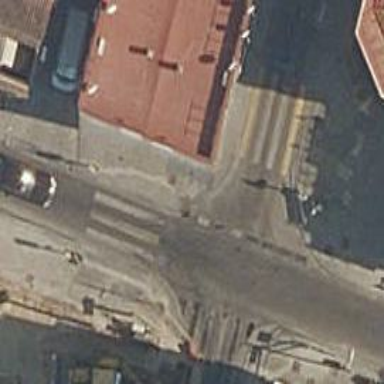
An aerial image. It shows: Uncontrolled zebra crossing on the road.